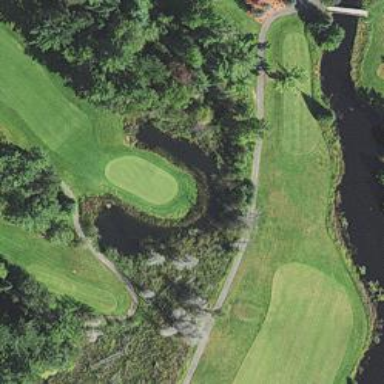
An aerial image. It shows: Golf hole.